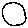
Label: circle